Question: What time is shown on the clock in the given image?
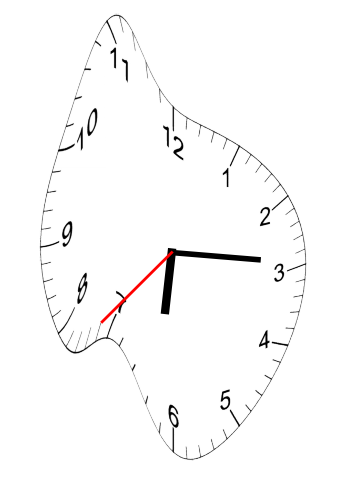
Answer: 06:14:37